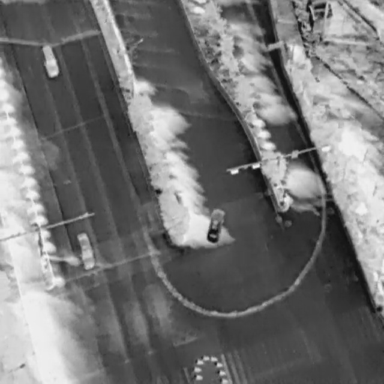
There are three Cars in the infrared image.